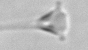
Label: Asterionellopsis_glacialis